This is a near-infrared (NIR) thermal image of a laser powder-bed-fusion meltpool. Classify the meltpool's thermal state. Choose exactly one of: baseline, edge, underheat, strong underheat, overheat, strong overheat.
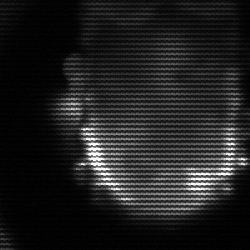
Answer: baseline